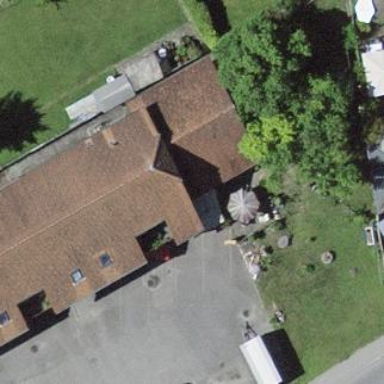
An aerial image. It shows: Barn.